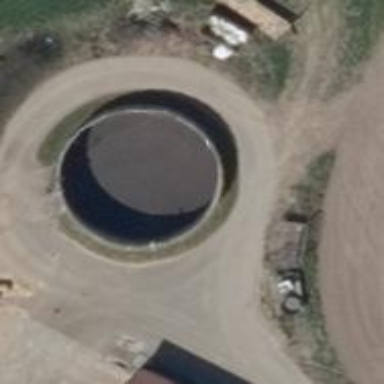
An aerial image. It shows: Storage tank that is man-made.